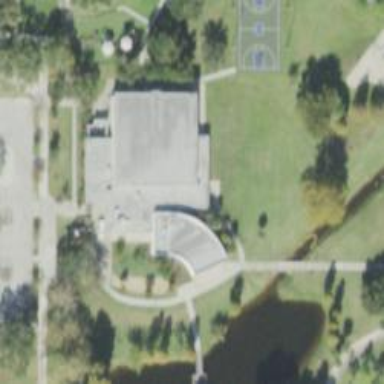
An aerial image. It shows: Civic building that serves as community center.